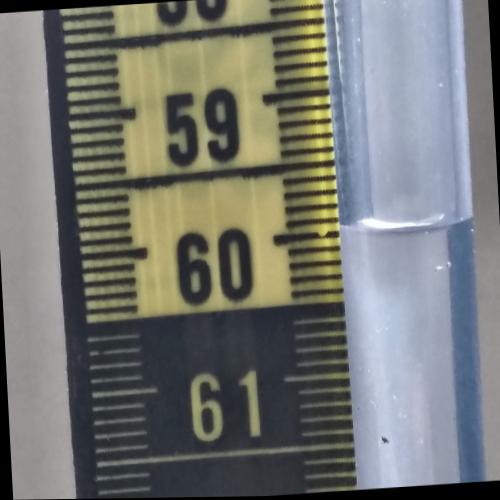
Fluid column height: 60.0 cm